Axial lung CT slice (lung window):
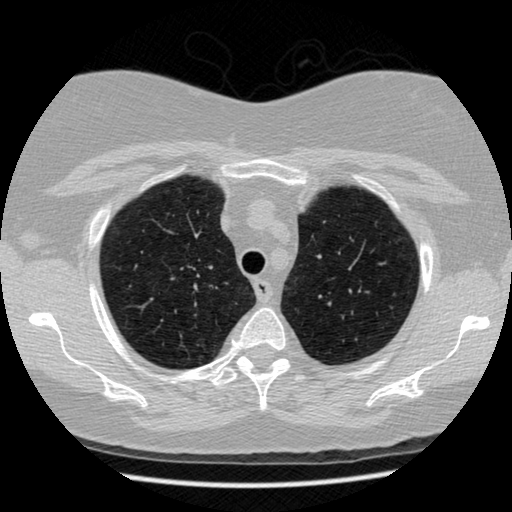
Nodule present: no